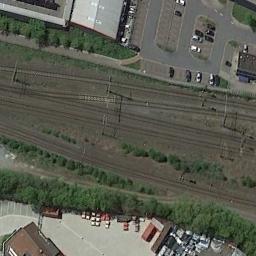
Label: railway